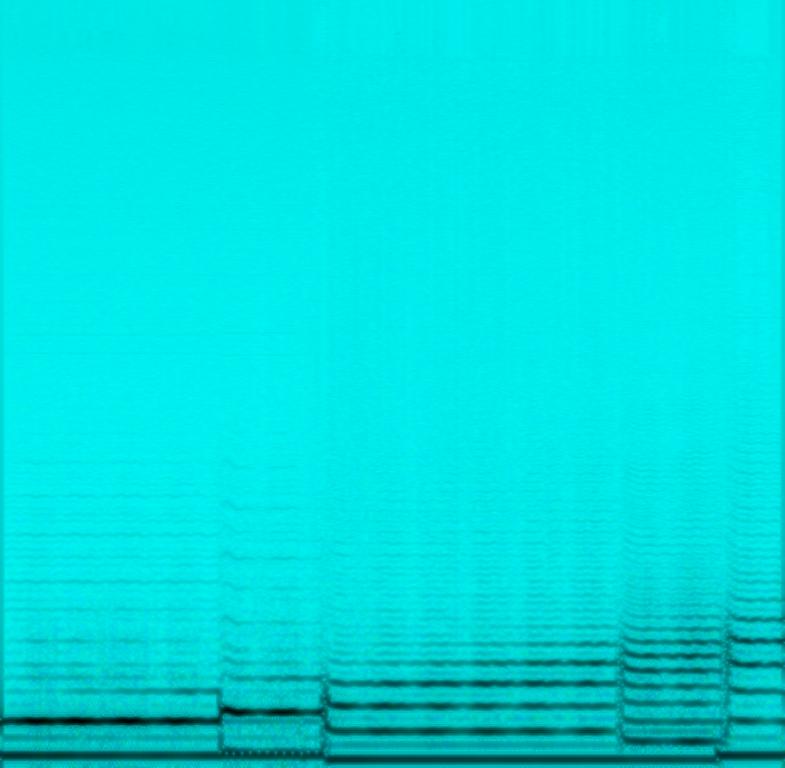
This is the intro part of a hip-hop beat. There is a rising pattern coming from a synth bass that has its low-pass filter getting dragged to higher frequencies. There is a hype feel to it. This part of the beat can be sampled and looped to be used in the soundtrack of a video game when the main character is simply walking around or exploring the area.